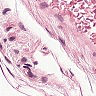
Metastatic tissue present: no